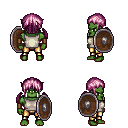
a pixel art fantasy rpg character, male body template, orc, green skin, white sleeveless shirt, gold greaves, pink twin-tailed hairstyle, leather bracers, shield, four views (front, back, left, right), 2x2 character sprite sheet, small pixel art, hard edges, no anti-aliasing